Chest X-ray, PA view. Patient: 68 years old, sex M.
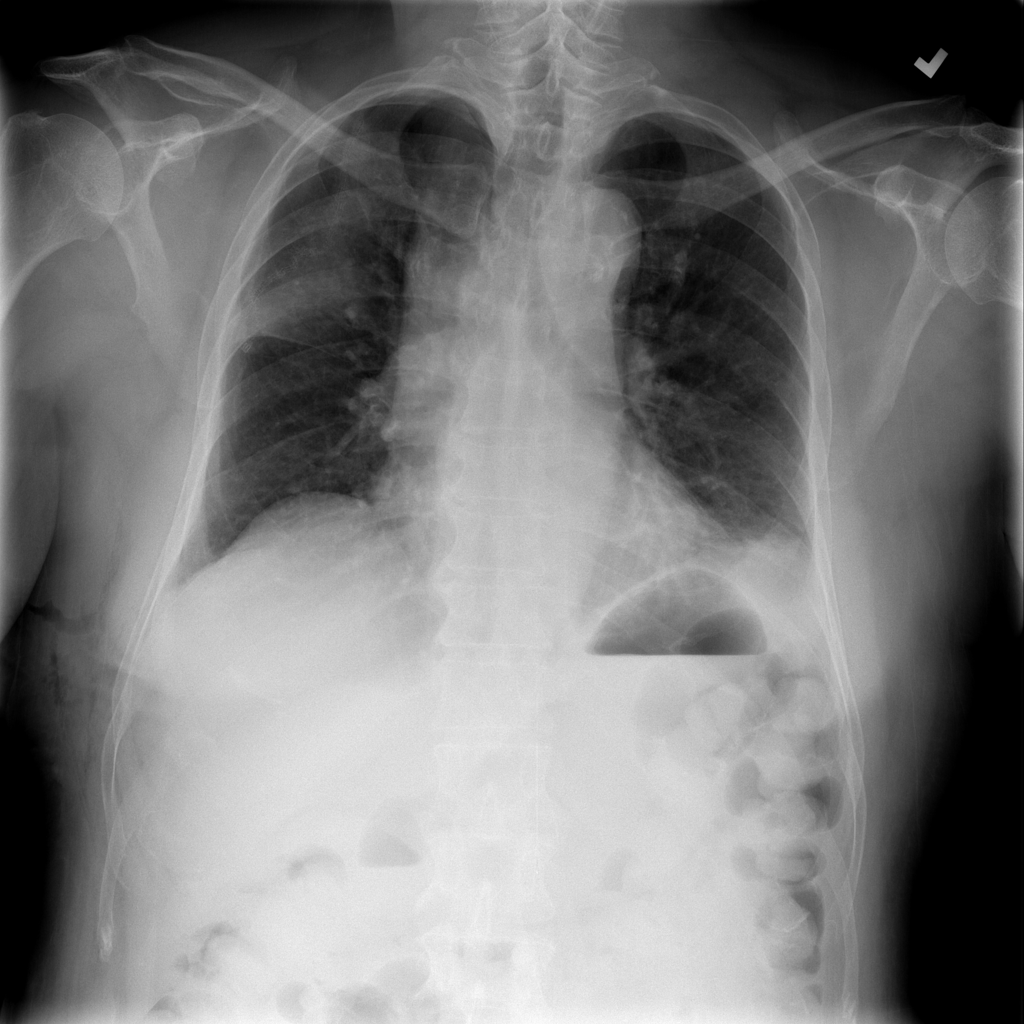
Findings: Consolidation, Pneumothorax